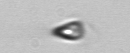
Label: Pyramimonas